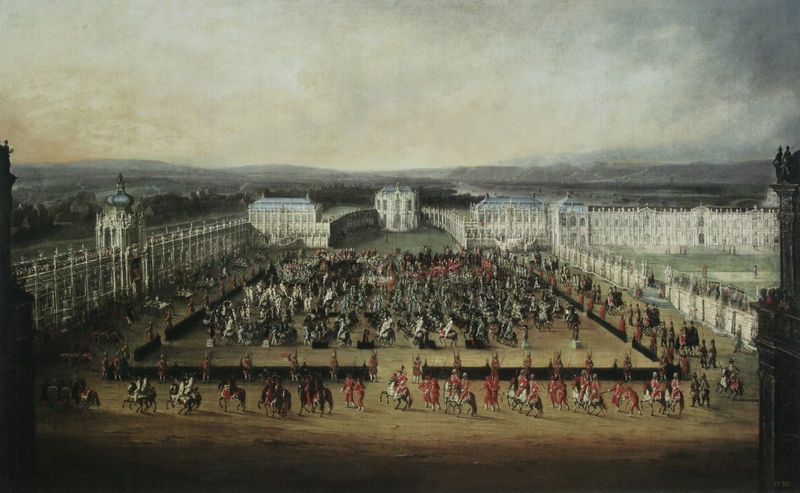
Titel: "Caroussel Comiques." Aufzug im Zwinger 1722
Künstler: Johann Alexander Thiele
Standort: Dresden
Institution: Gemäldegalerie Alte Meister
Schlagwörter: berg, blau, flügel, gemälde, himmel, mann, schatten, weiß, wolken, grün, landschaft, menschen, ocker, braun, fenster, frankreich, grau, hintergrund, licht, männer, paris, anlage, dame, gebäude, park, rot, schloss, wolke, fest, leute, architektur, barock, weit, bild, herr, ebene, horizont, hügel, weite, flach, sonne, personen, england, anhöhe, pferd, pferde, reiter, turm, bewölkt, ansicht, fahnen, fassade, fassaden, vedute, übung, fischer, russland, berge, sonnenlicht, mauer, hecke, herde, hof, platz, kuppel, fluß, soldaten, tor, galerie, arkade, innenhof, burg, türme, münchen, palast, militär, revolution, uniform, uniformen, soldat, offizier, ritter, armee, heer, schimmel, risalit, residenz, gewehr, kavallerie, regiment, krieger, zentral, hmmel, chor, garde, hot, etagen, absolutismus, pavillon, parade, wien, dresden, geometrie, preußen, offiziere, standarte, exerzierplatz, historisch, kaserne, lager, versailles, auftrieb, cour d´honneur, schlossanlage, seitenflügel, versaille, rundbau, perspektivisch, halbbogen, standarten, symmetie, ehrenhof, paradeplatz, truppe, schützen, reiterei, truppen, aufmarsch, zwinger, exerzieren, schlosshof, beritten, festplatz, peterhof, verseille, pfahnen